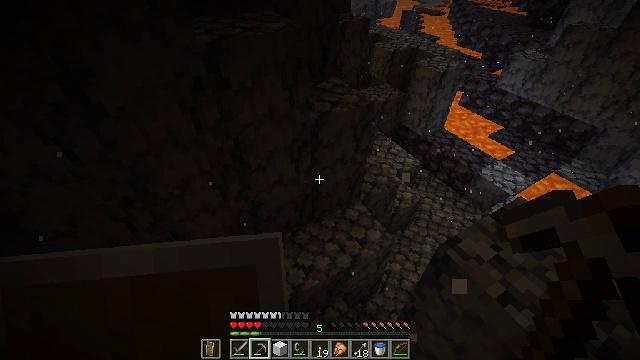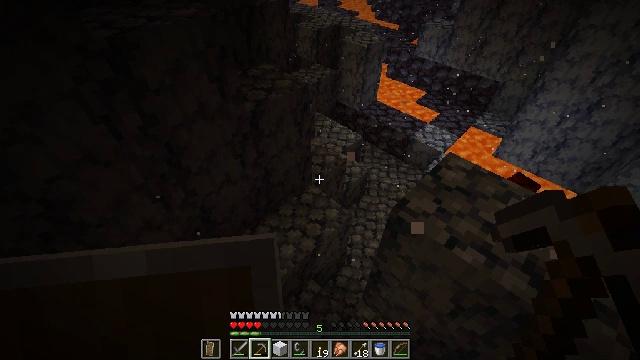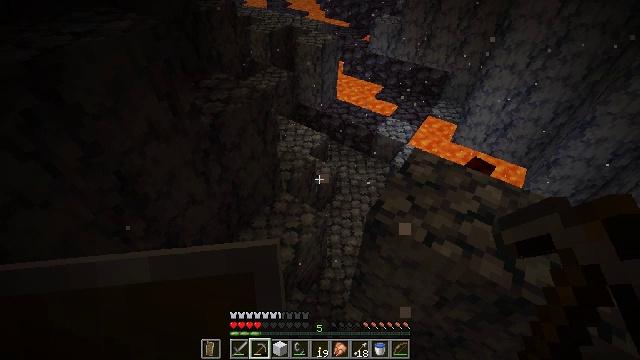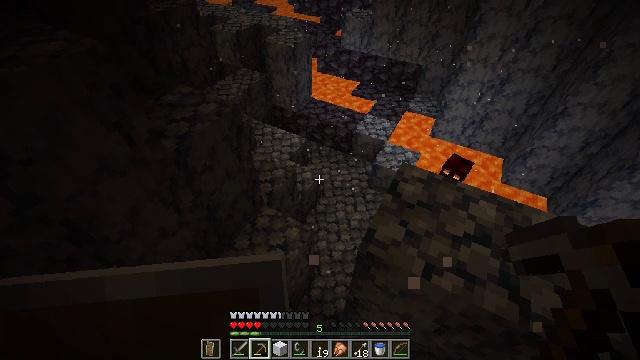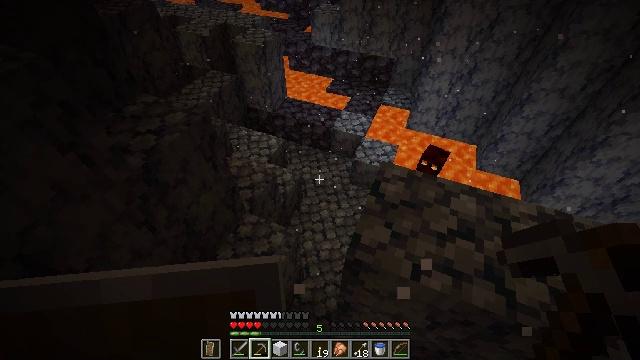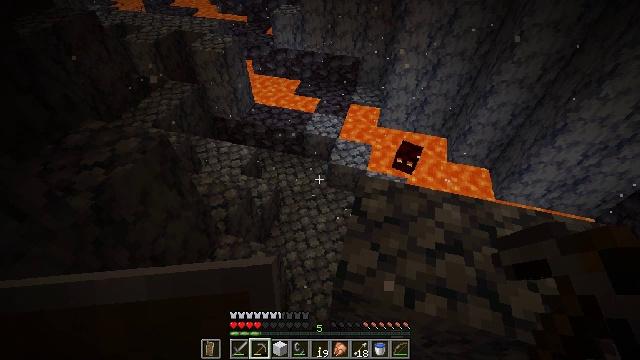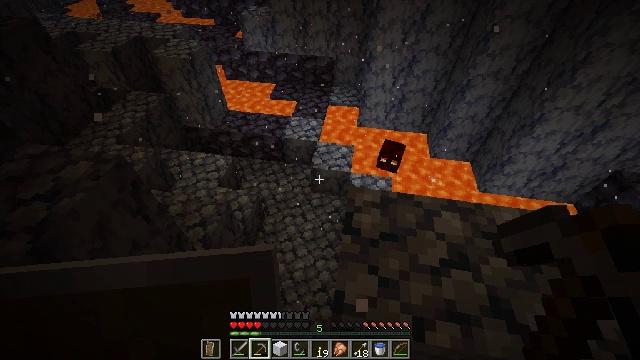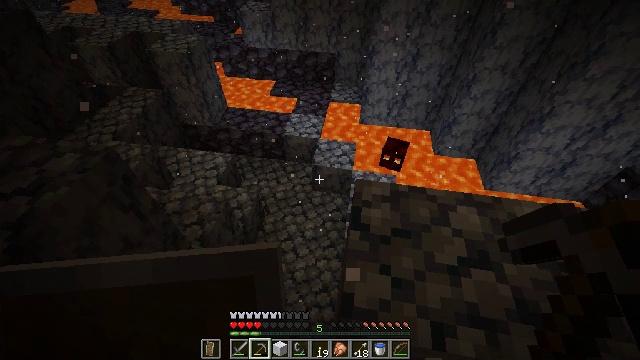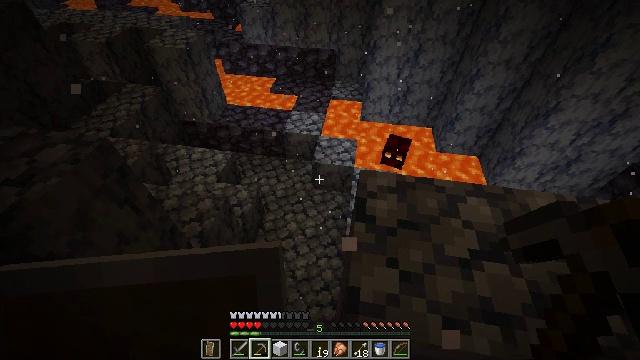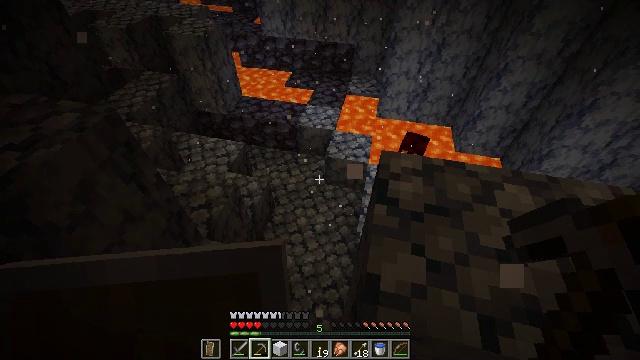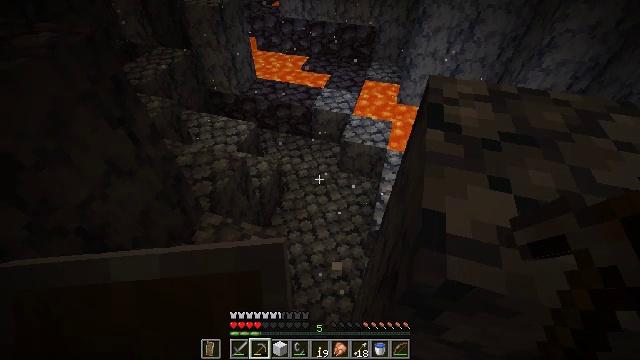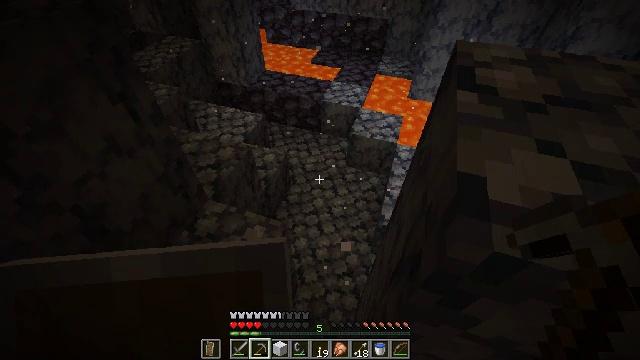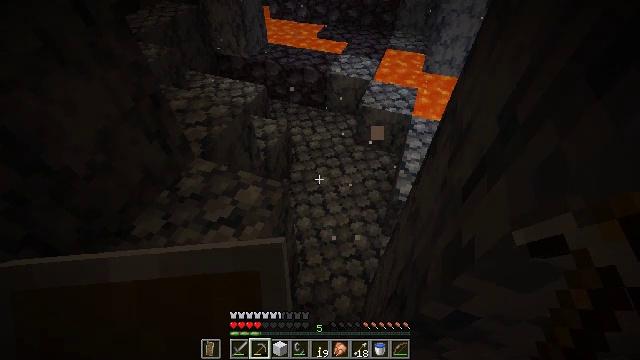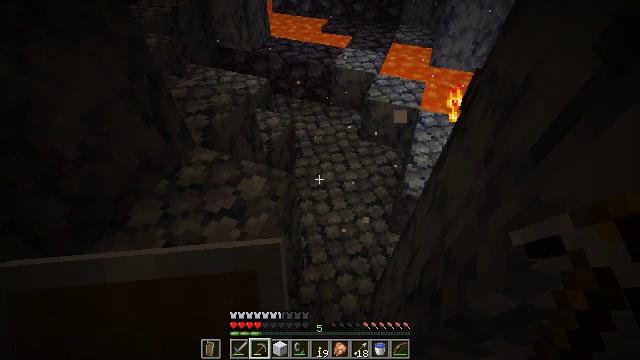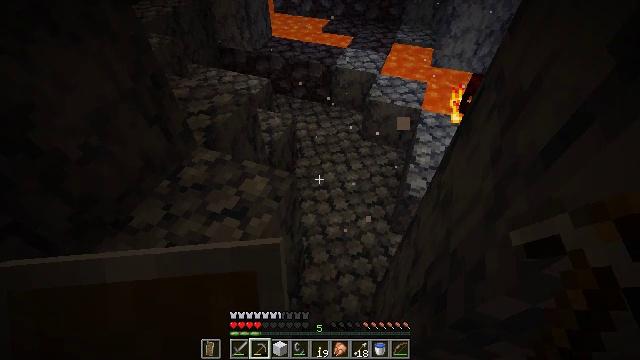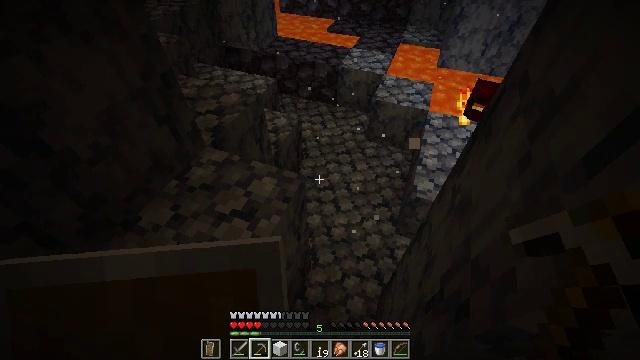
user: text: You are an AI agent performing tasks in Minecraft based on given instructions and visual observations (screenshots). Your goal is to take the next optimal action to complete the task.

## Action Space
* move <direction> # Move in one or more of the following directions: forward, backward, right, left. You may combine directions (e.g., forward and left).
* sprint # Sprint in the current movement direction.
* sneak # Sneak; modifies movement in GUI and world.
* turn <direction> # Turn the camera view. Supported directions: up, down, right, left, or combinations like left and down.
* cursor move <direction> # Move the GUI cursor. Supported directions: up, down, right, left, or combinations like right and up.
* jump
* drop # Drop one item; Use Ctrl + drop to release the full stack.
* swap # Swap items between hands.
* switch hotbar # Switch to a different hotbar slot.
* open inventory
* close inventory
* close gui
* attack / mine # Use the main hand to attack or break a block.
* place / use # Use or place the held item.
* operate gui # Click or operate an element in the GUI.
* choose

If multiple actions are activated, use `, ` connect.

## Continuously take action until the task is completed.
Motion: motion action
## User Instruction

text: Break the basalt block.
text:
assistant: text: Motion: move forward, turn right and down
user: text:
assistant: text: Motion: move forward, turn right
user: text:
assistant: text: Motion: move forward, turn right and down
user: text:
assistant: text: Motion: move forward, turn right
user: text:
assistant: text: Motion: move forward, turn right
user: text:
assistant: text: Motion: move forward, turn right
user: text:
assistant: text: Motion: move forward
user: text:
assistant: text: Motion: move forward
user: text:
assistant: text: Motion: move forward, turn left
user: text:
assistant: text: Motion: turn left
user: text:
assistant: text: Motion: turn left
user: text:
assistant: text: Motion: move forward, turn left
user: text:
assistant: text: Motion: move forward
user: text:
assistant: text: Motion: move forward
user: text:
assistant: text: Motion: move forward
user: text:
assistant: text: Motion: move forward
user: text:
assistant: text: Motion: move forward
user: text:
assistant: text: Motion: move forward
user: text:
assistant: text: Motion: move forward
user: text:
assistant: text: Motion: move forward
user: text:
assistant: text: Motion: move forward and move left, turn right
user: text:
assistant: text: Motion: move forward and move left, turn right
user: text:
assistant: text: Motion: move forward and move left, turn right
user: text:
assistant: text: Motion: move forward and move left, turn right
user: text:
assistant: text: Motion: turn right and up
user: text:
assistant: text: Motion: turn right and up
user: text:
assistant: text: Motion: turn right and up
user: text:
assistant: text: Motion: turn right and up
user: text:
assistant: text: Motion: turn right and up
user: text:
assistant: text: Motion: turn right and up